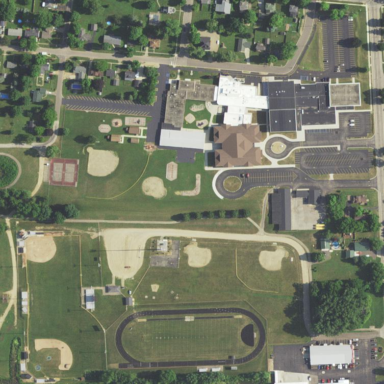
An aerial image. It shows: School.